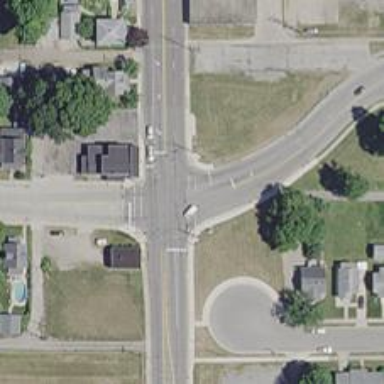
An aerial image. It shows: Marked road crossing.